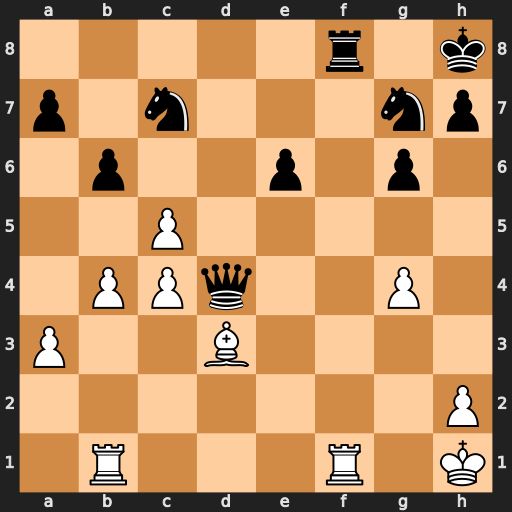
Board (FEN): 5r1k/p1n3np/1p2p1p1/2P5/1PPq2P1/P2B4/7P/1R3R1K
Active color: w
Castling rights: -
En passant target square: -
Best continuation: Rxf8#